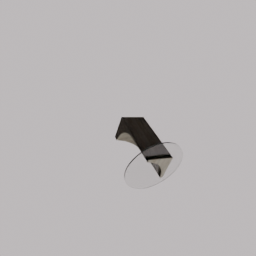
Label: furniture